Question: I have tried various methods but none of them is working, what i what is changing the background image of cell of listview for this i have different images for cell. The content remain same. This is what i have tried yet.
'''
CountryList.post(new Runnable(){
public void run() {
CountryList.invalidateViews();
}
});
'''
// and this one also.
'''
runOnUiThread(new Runnable() {
public void run() {
CountryList.invalidateViews();
}
});
'''
As i dont content to be reloaded.

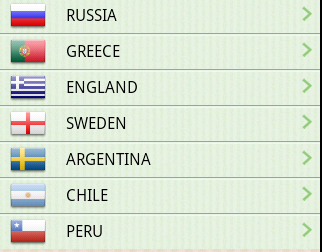
Answer: For this you can iterate over child components of list-view and get background of each one of them and change their background, for example get child at and so on.